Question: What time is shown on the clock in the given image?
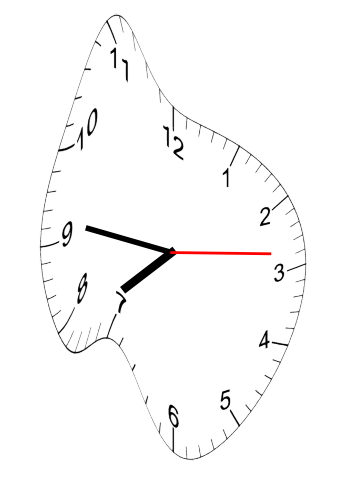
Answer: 07:46:14